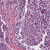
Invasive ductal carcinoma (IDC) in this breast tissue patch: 1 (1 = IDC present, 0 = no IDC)